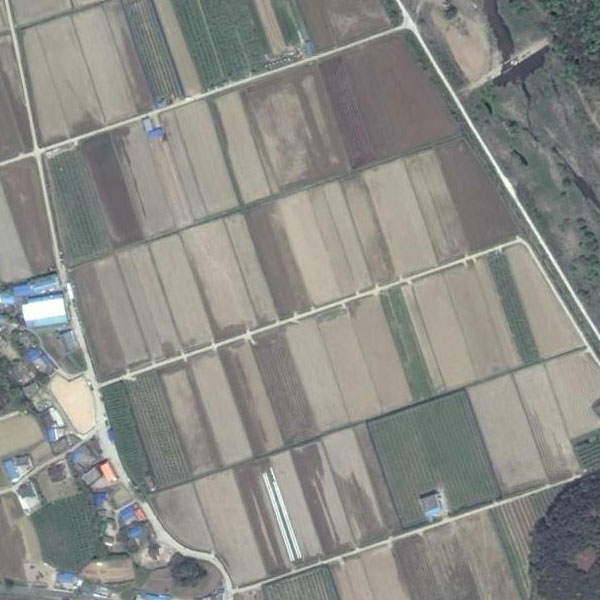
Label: Farmland